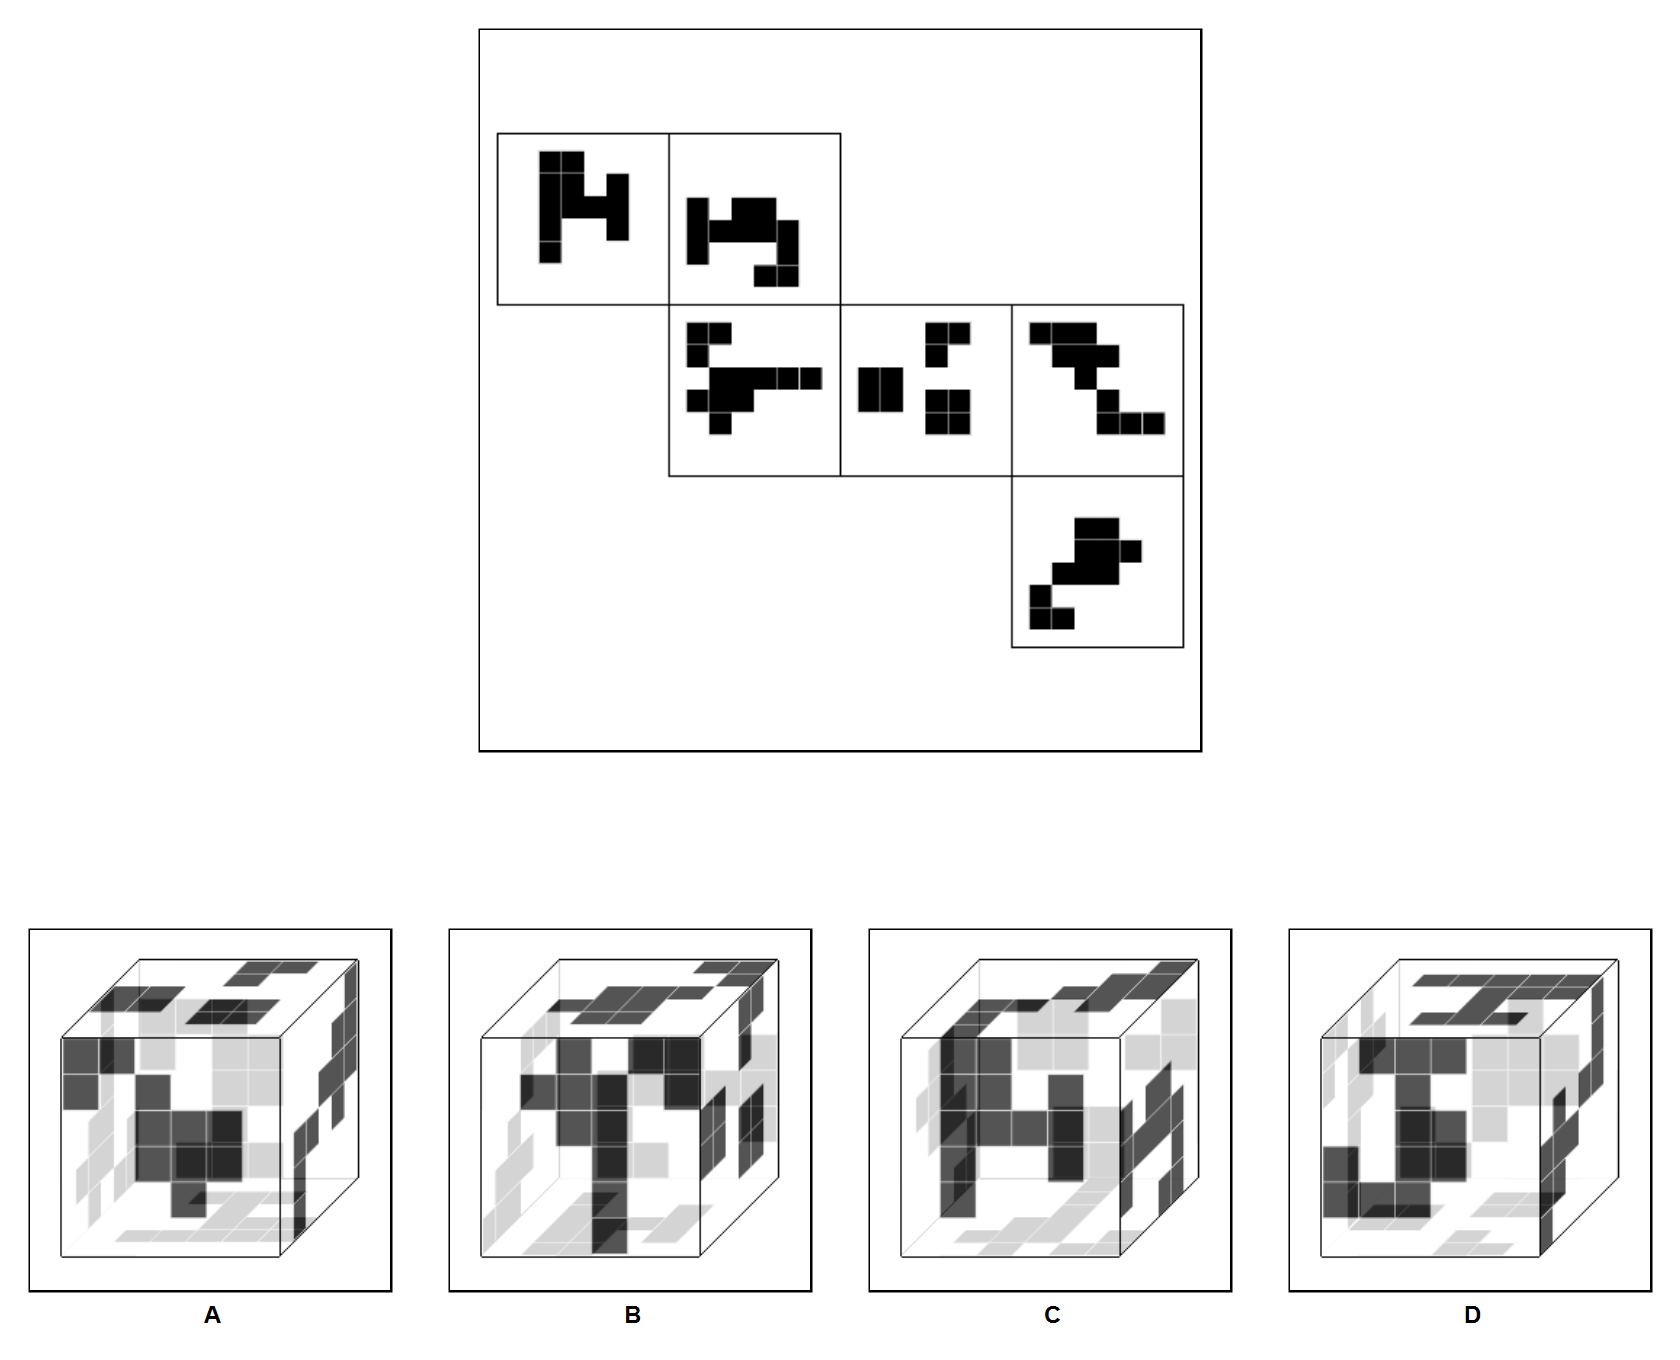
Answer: B